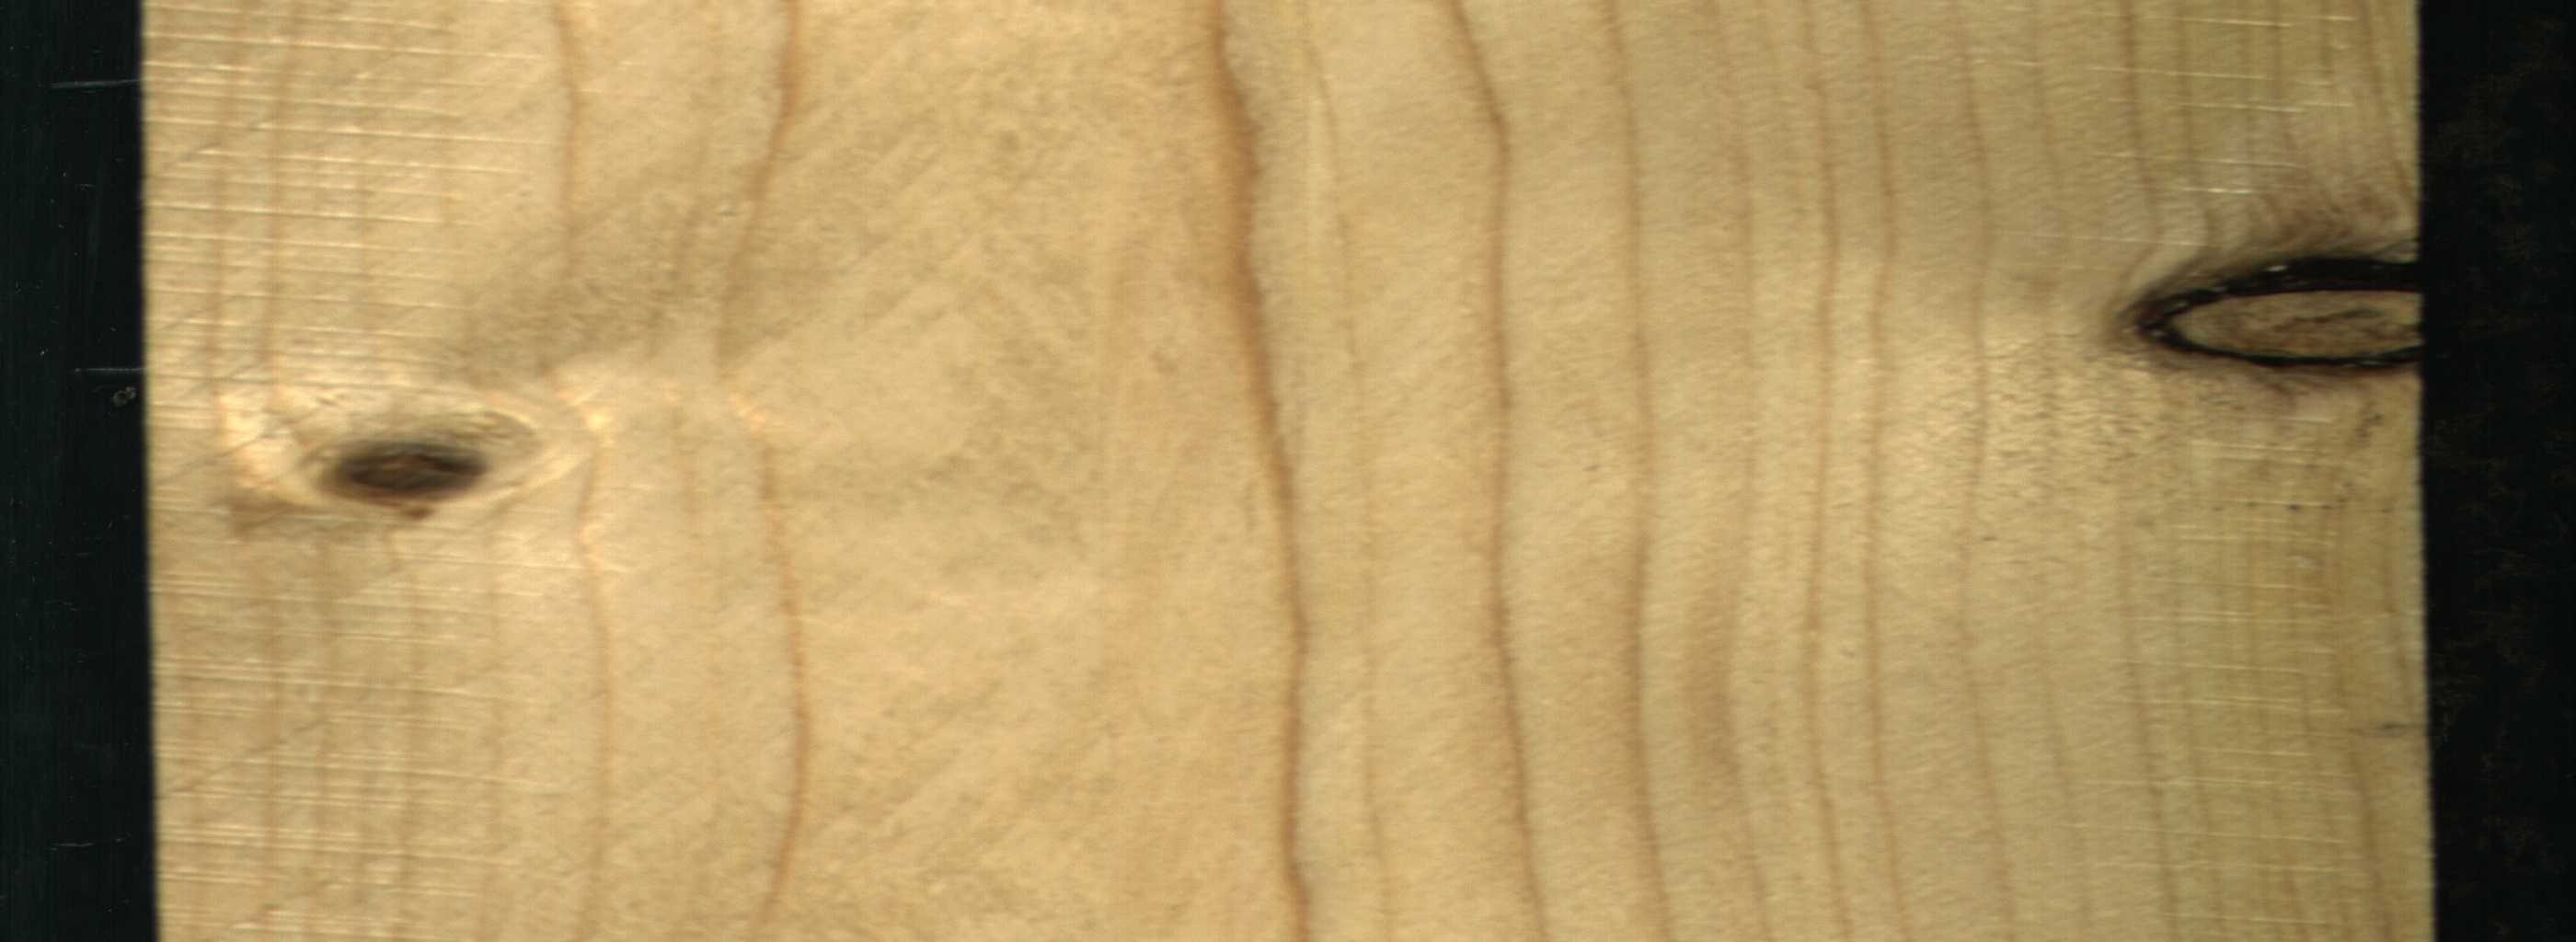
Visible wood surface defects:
Dead_Knot
Dead_Knot